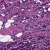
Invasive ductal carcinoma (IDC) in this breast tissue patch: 1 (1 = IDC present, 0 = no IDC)